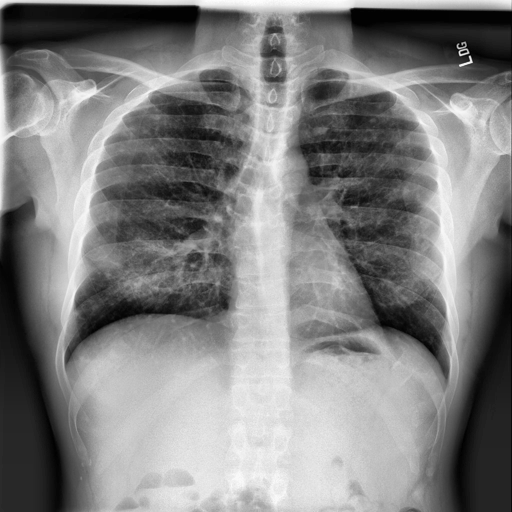
Finding: NORMAL